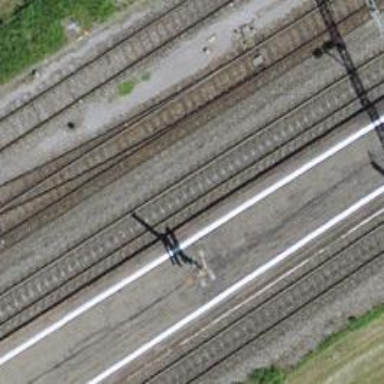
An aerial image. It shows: Railway switch.